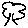
Label: tree